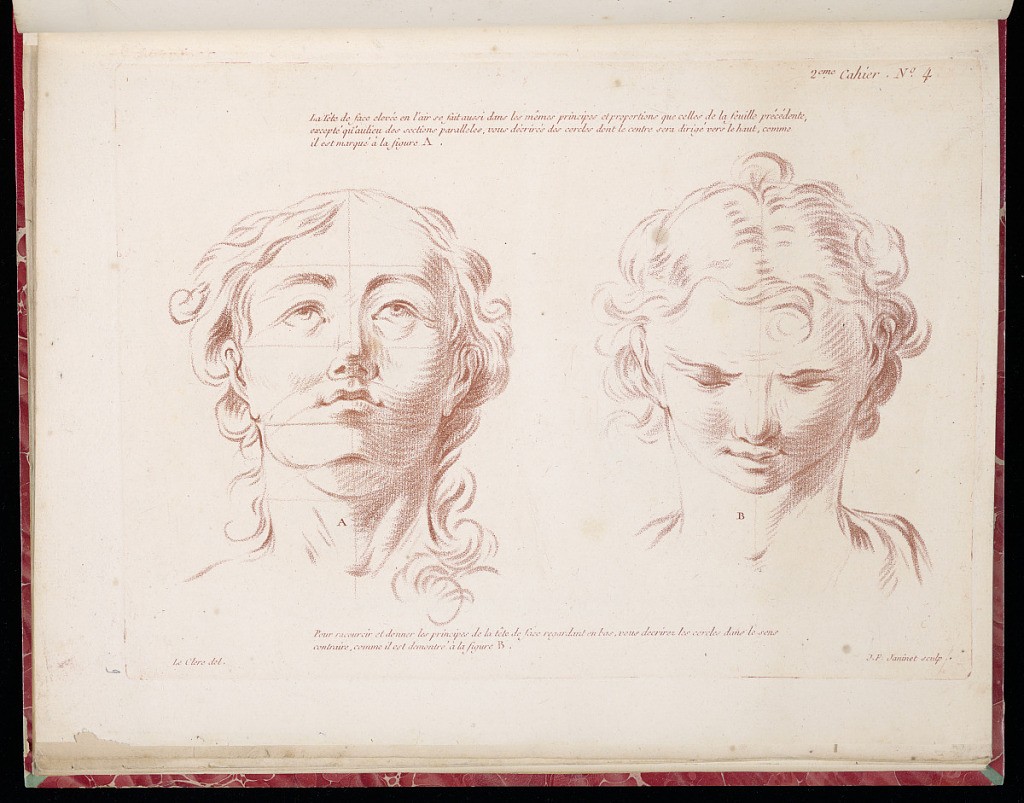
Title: Studies of a Head
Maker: Pierre Thomas Le Clerc, French, ca. 1740 - ca. 1796
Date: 1773
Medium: Crayon-manner with red ink on laid paper
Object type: Print
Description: Study of a head looking up and another looking down, with accompanying explanatory text, from a series of figure studies for the education of artists and amateurs, printed in red ink in the crayon manner. The plate is numbered and signed.